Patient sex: F
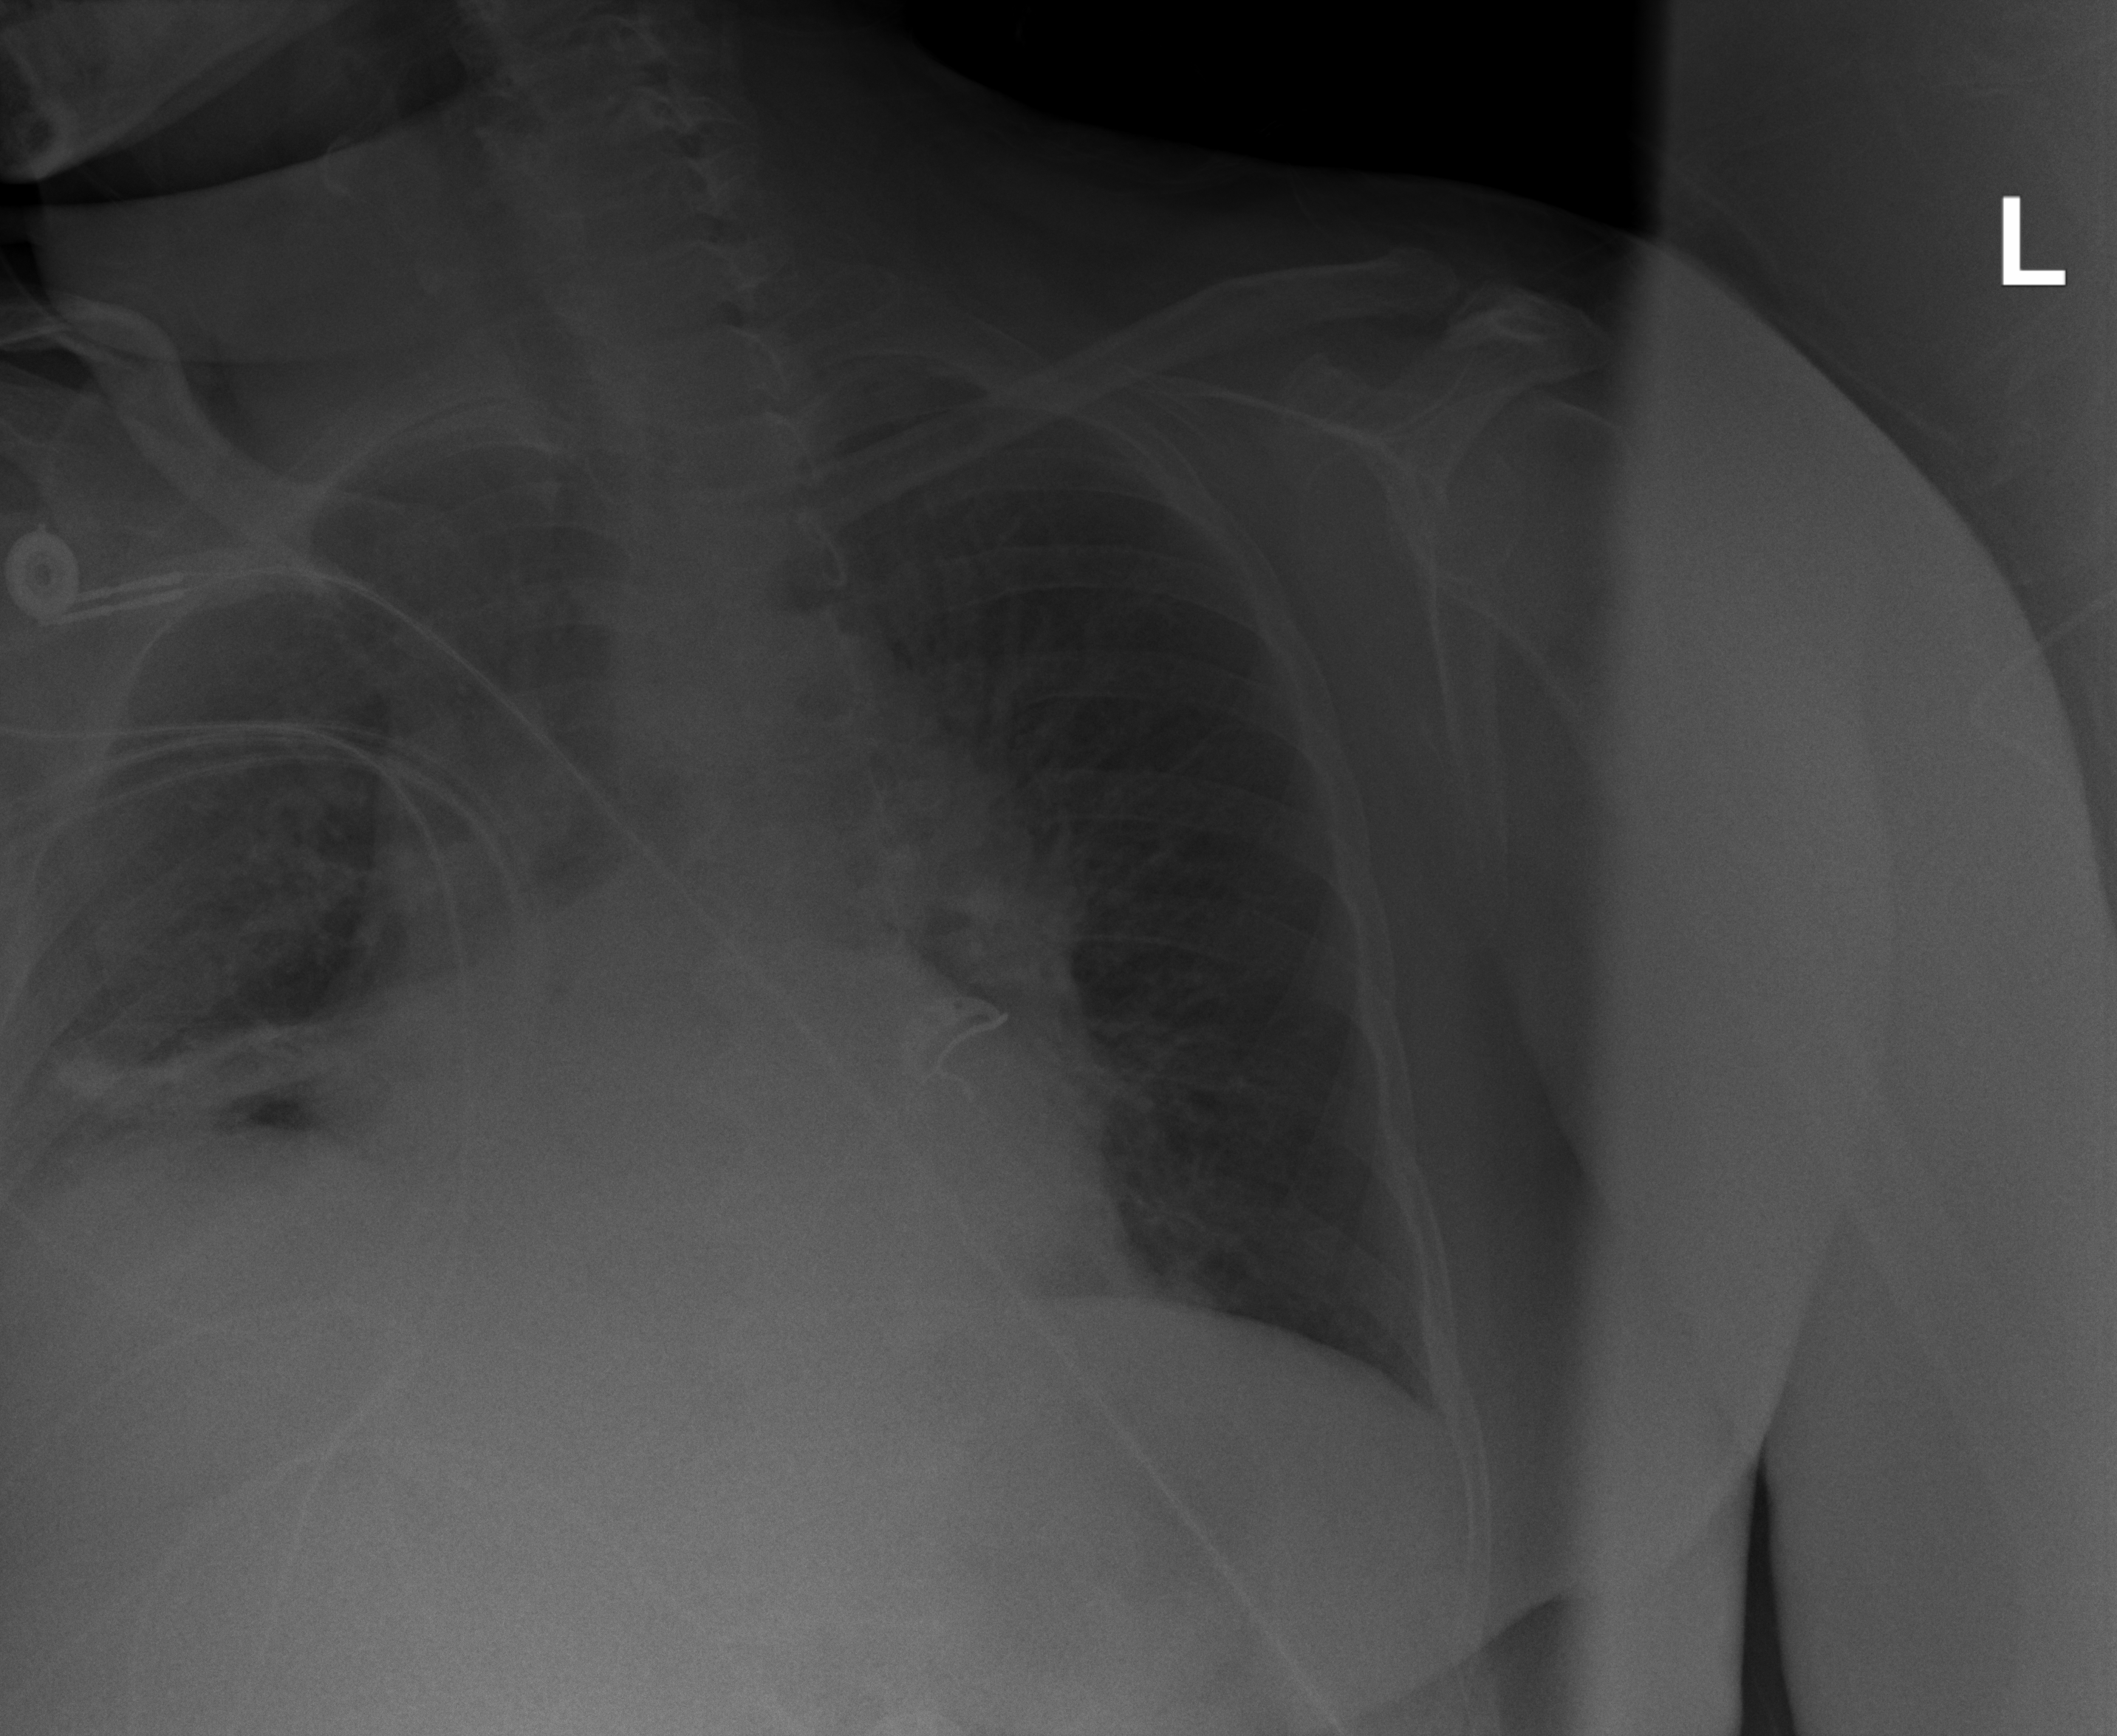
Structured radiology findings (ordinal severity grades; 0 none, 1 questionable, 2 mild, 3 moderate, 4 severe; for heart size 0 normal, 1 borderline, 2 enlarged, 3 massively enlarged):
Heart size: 2
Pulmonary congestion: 0
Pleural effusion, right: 0
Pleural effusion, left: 0
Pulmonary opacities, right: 2
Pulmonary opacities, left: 0
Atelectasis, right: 2
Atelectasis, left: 0